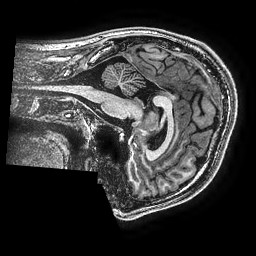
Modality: T1w
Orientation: sagittal
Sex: male
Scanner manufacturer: ge
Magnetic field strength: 3 T
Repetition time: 0.00766 s
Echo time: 0.003476 s